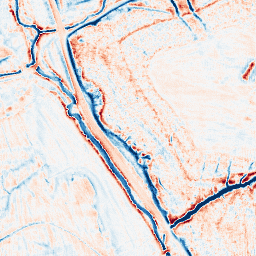
Category: edge_preserving
Decomposition family: anisotropic_diffusion
Decomposition parameters: iterations: 20
kappa: 10
gamma: 0.2
Upsampling method: fft_zeropad
Upsampling parameters: scale: 4
Upsampling scale: 4